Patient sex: M
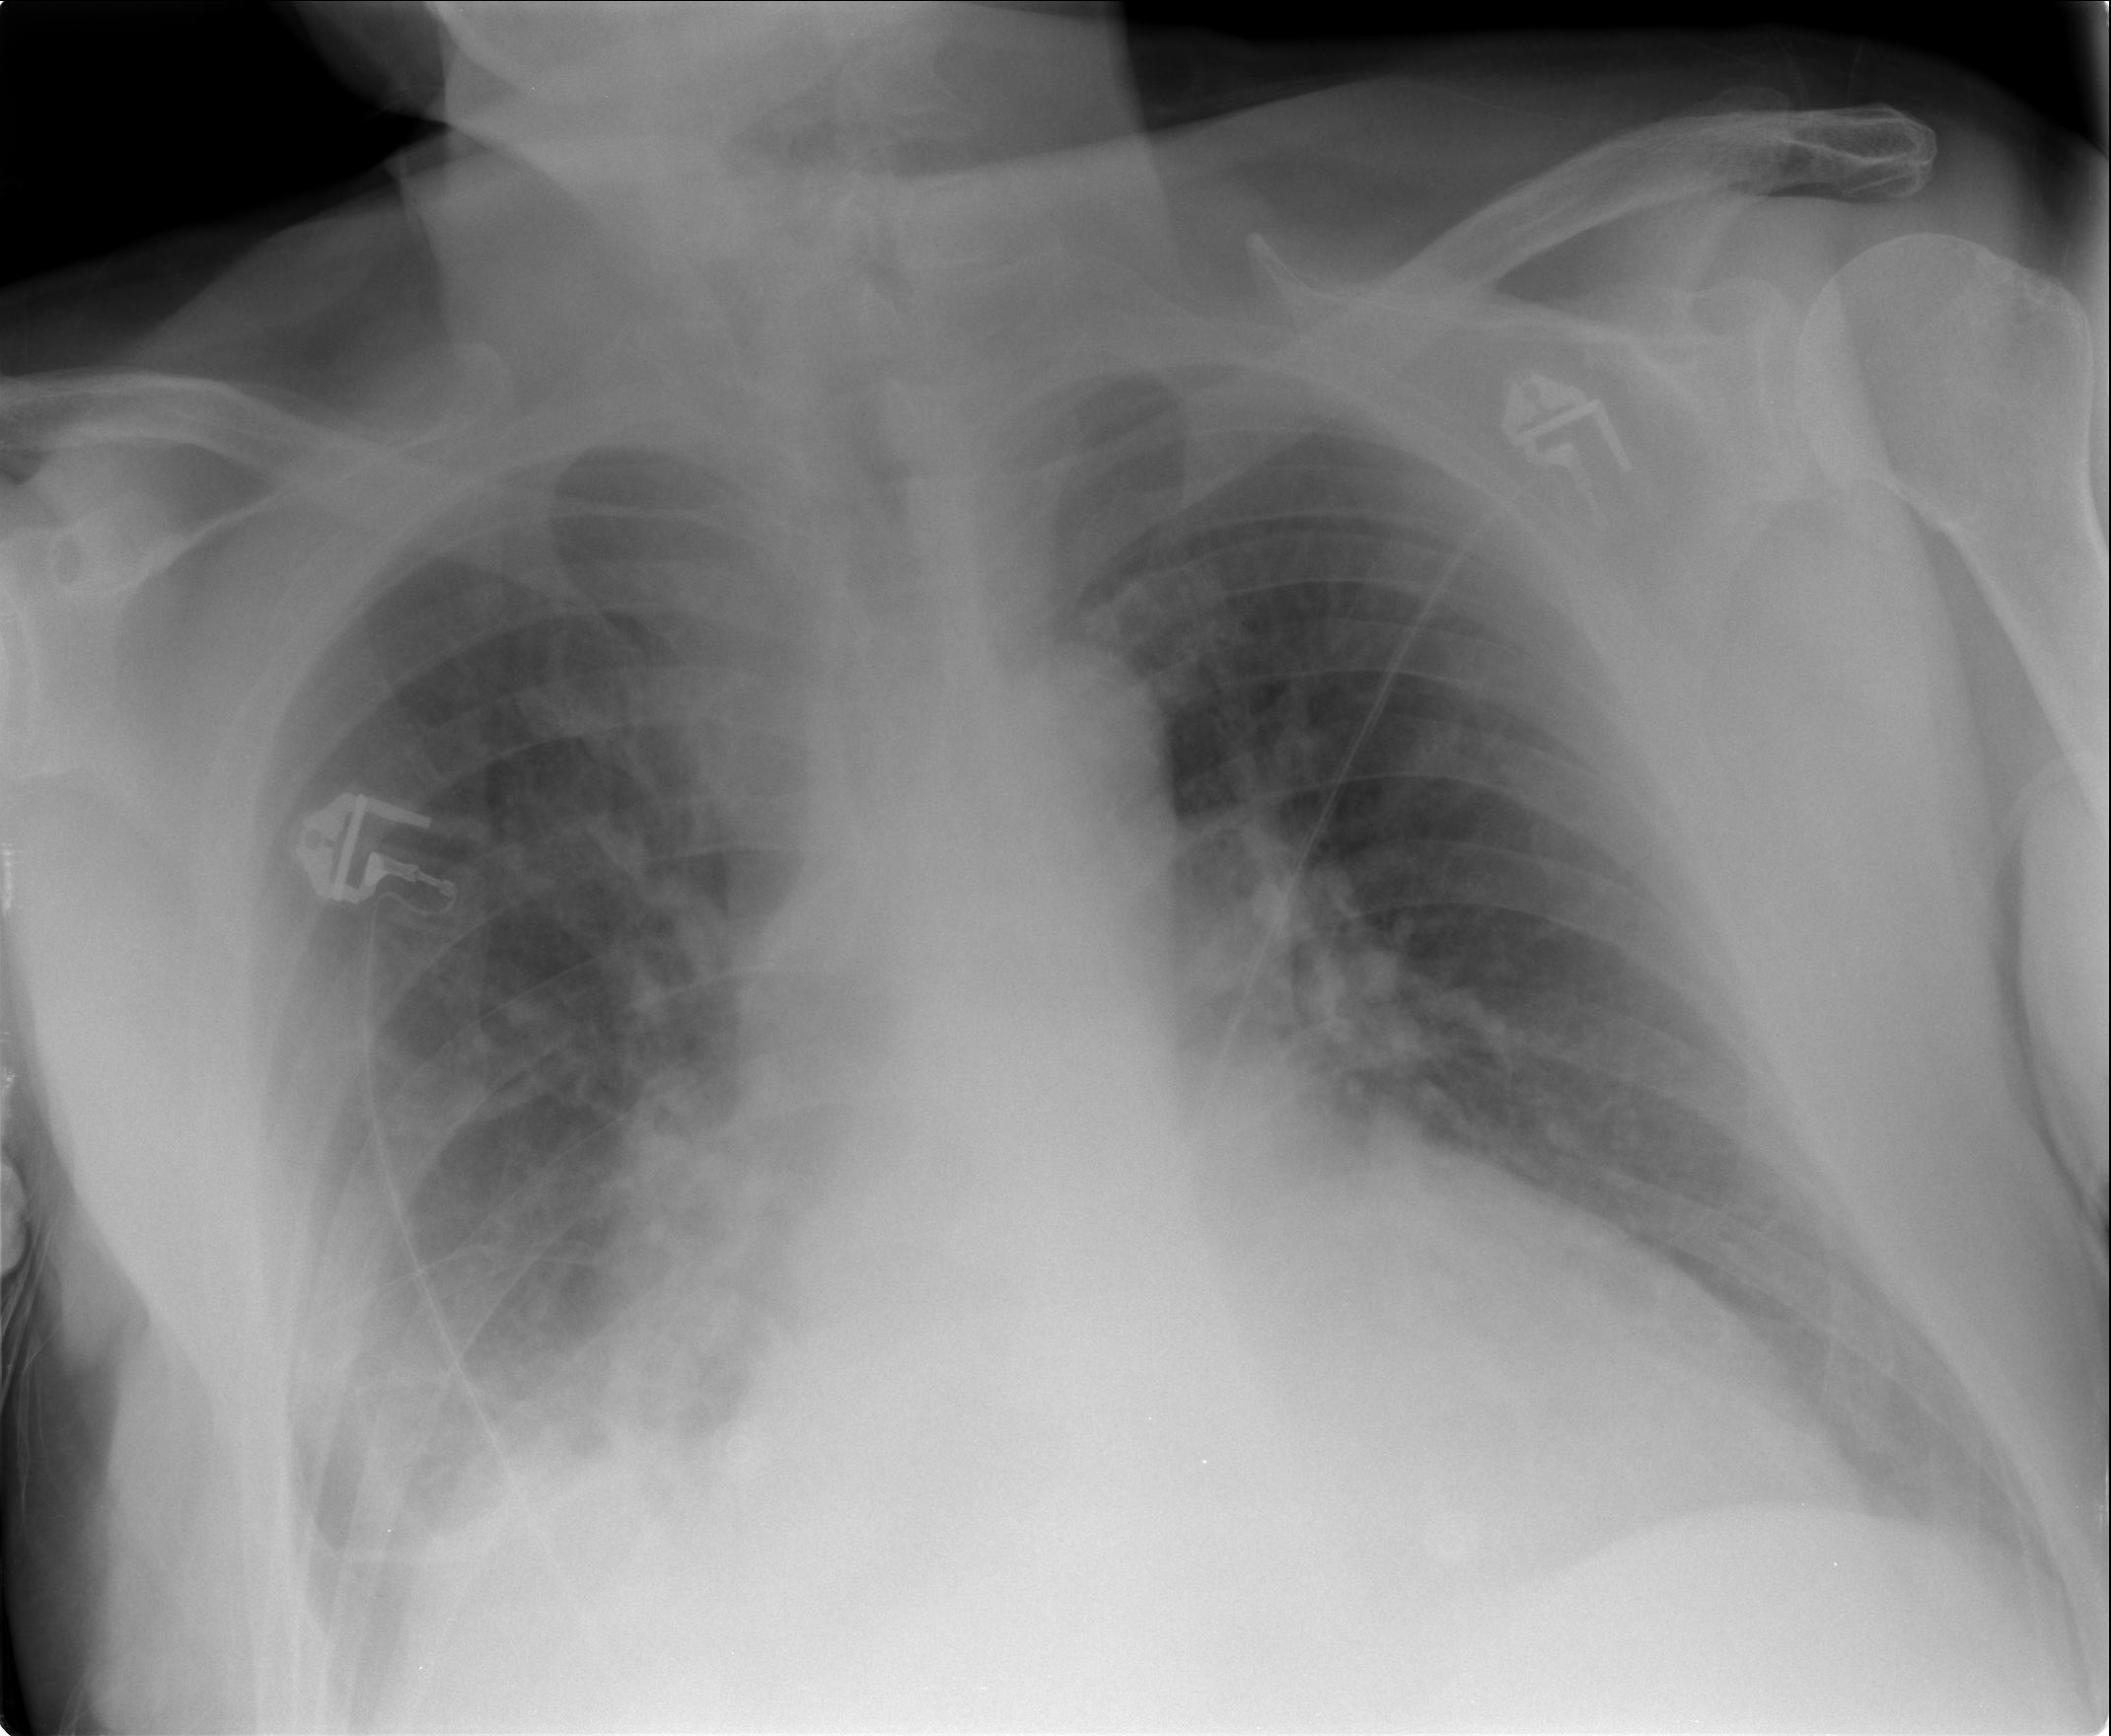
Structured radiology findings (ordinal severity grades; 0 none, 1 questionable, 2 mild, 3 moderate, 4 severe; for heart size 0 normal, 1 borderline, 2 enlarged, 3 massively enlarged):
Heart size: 2
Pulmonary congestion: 1
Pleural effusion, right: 0
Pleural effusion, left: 0
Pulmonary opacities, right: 0
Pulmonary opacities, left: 0
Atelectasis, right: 2
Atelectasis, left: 0